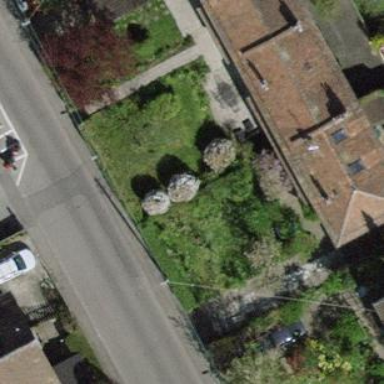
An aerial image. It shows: Garden surrounded by fence.